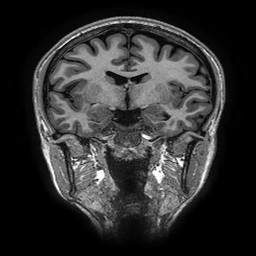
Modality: T1w
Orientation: sagittal
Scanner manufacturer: ge
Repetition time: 7.6 s
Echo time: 0.003 s